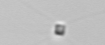
Label: Chaetoceros_tenuissimus